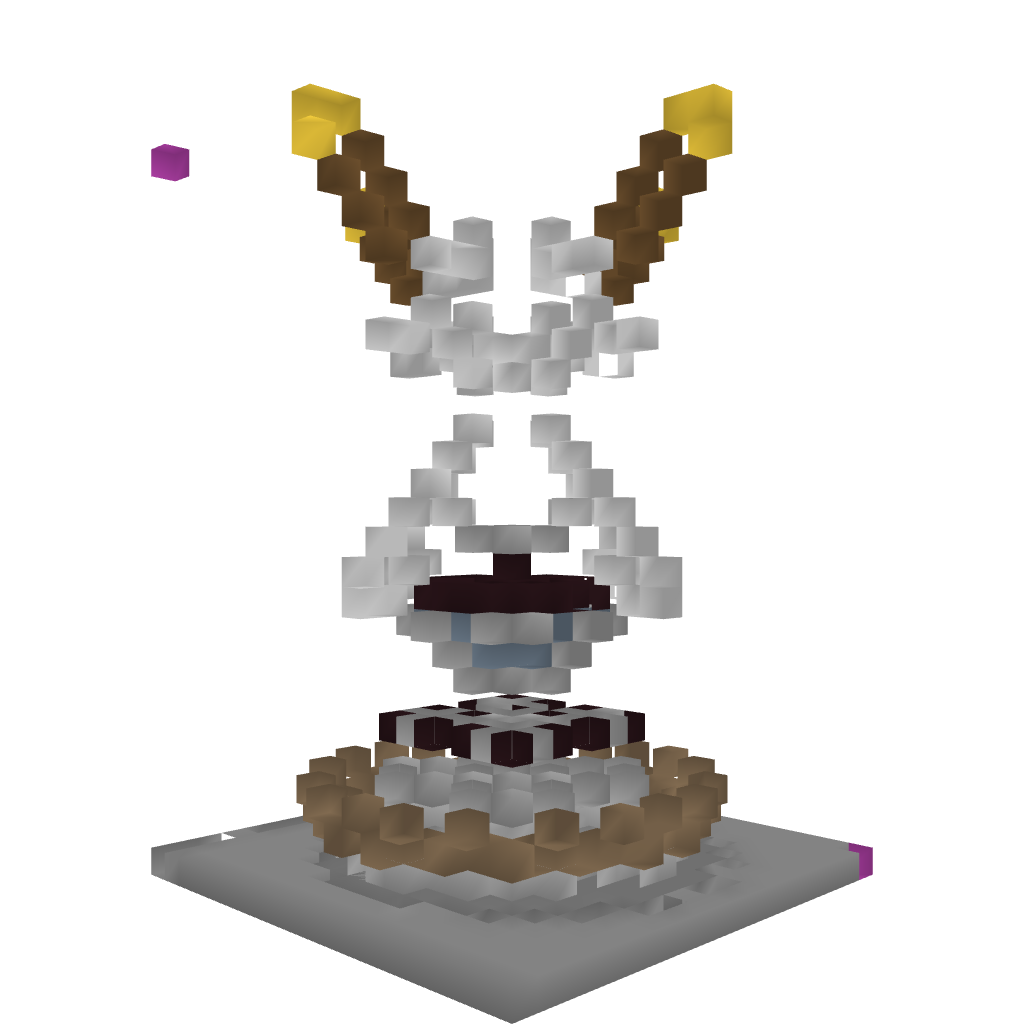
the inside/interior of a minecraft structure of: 4 Sword Fountain